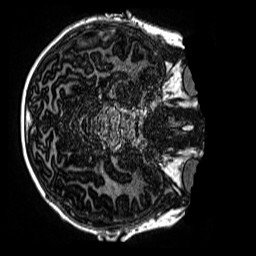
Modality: MP2RAGE
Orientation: axial
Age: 11
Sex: male
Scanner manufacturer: siemens
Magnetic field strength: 3 T
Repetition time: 4 s
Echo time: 0.00299 s